Field crop: maize
Growth stage: 1
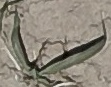
Species: sorghum